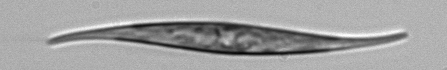
Label: Pleurosigma